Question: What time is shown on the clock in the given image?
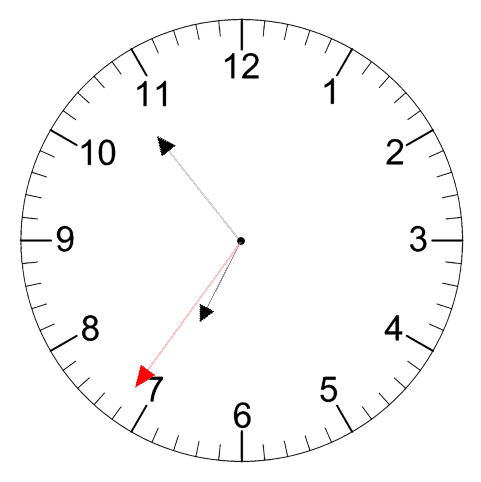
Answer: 06:53:36